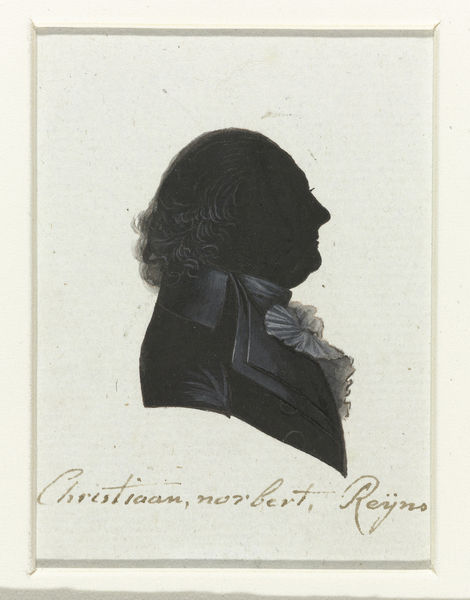
Titel: Christiaan Norbert Reijns
Künstler: Hausdorff
Standort: Amsterdam
Institution: Rijksmuseum
Schlagwörter: mann, schatten, weiß, grau, haar, mund, nase, profil, schwarz, bluse, kragen, rahmen, bildnis, herr, portrait, porträt, haare, kinn, lippen, locken, monochrom, wimpern, schattenriss, schnörkel, schattenwurf, doppelkinn, plissiert, graustufen, hemdskragen, christian, wimper, norberg, reyns